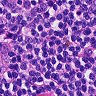
Metastatic tissue present: no